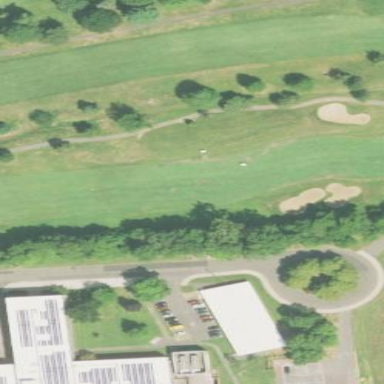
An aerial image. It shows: Golf fairway surrounded by grass.